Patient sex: M
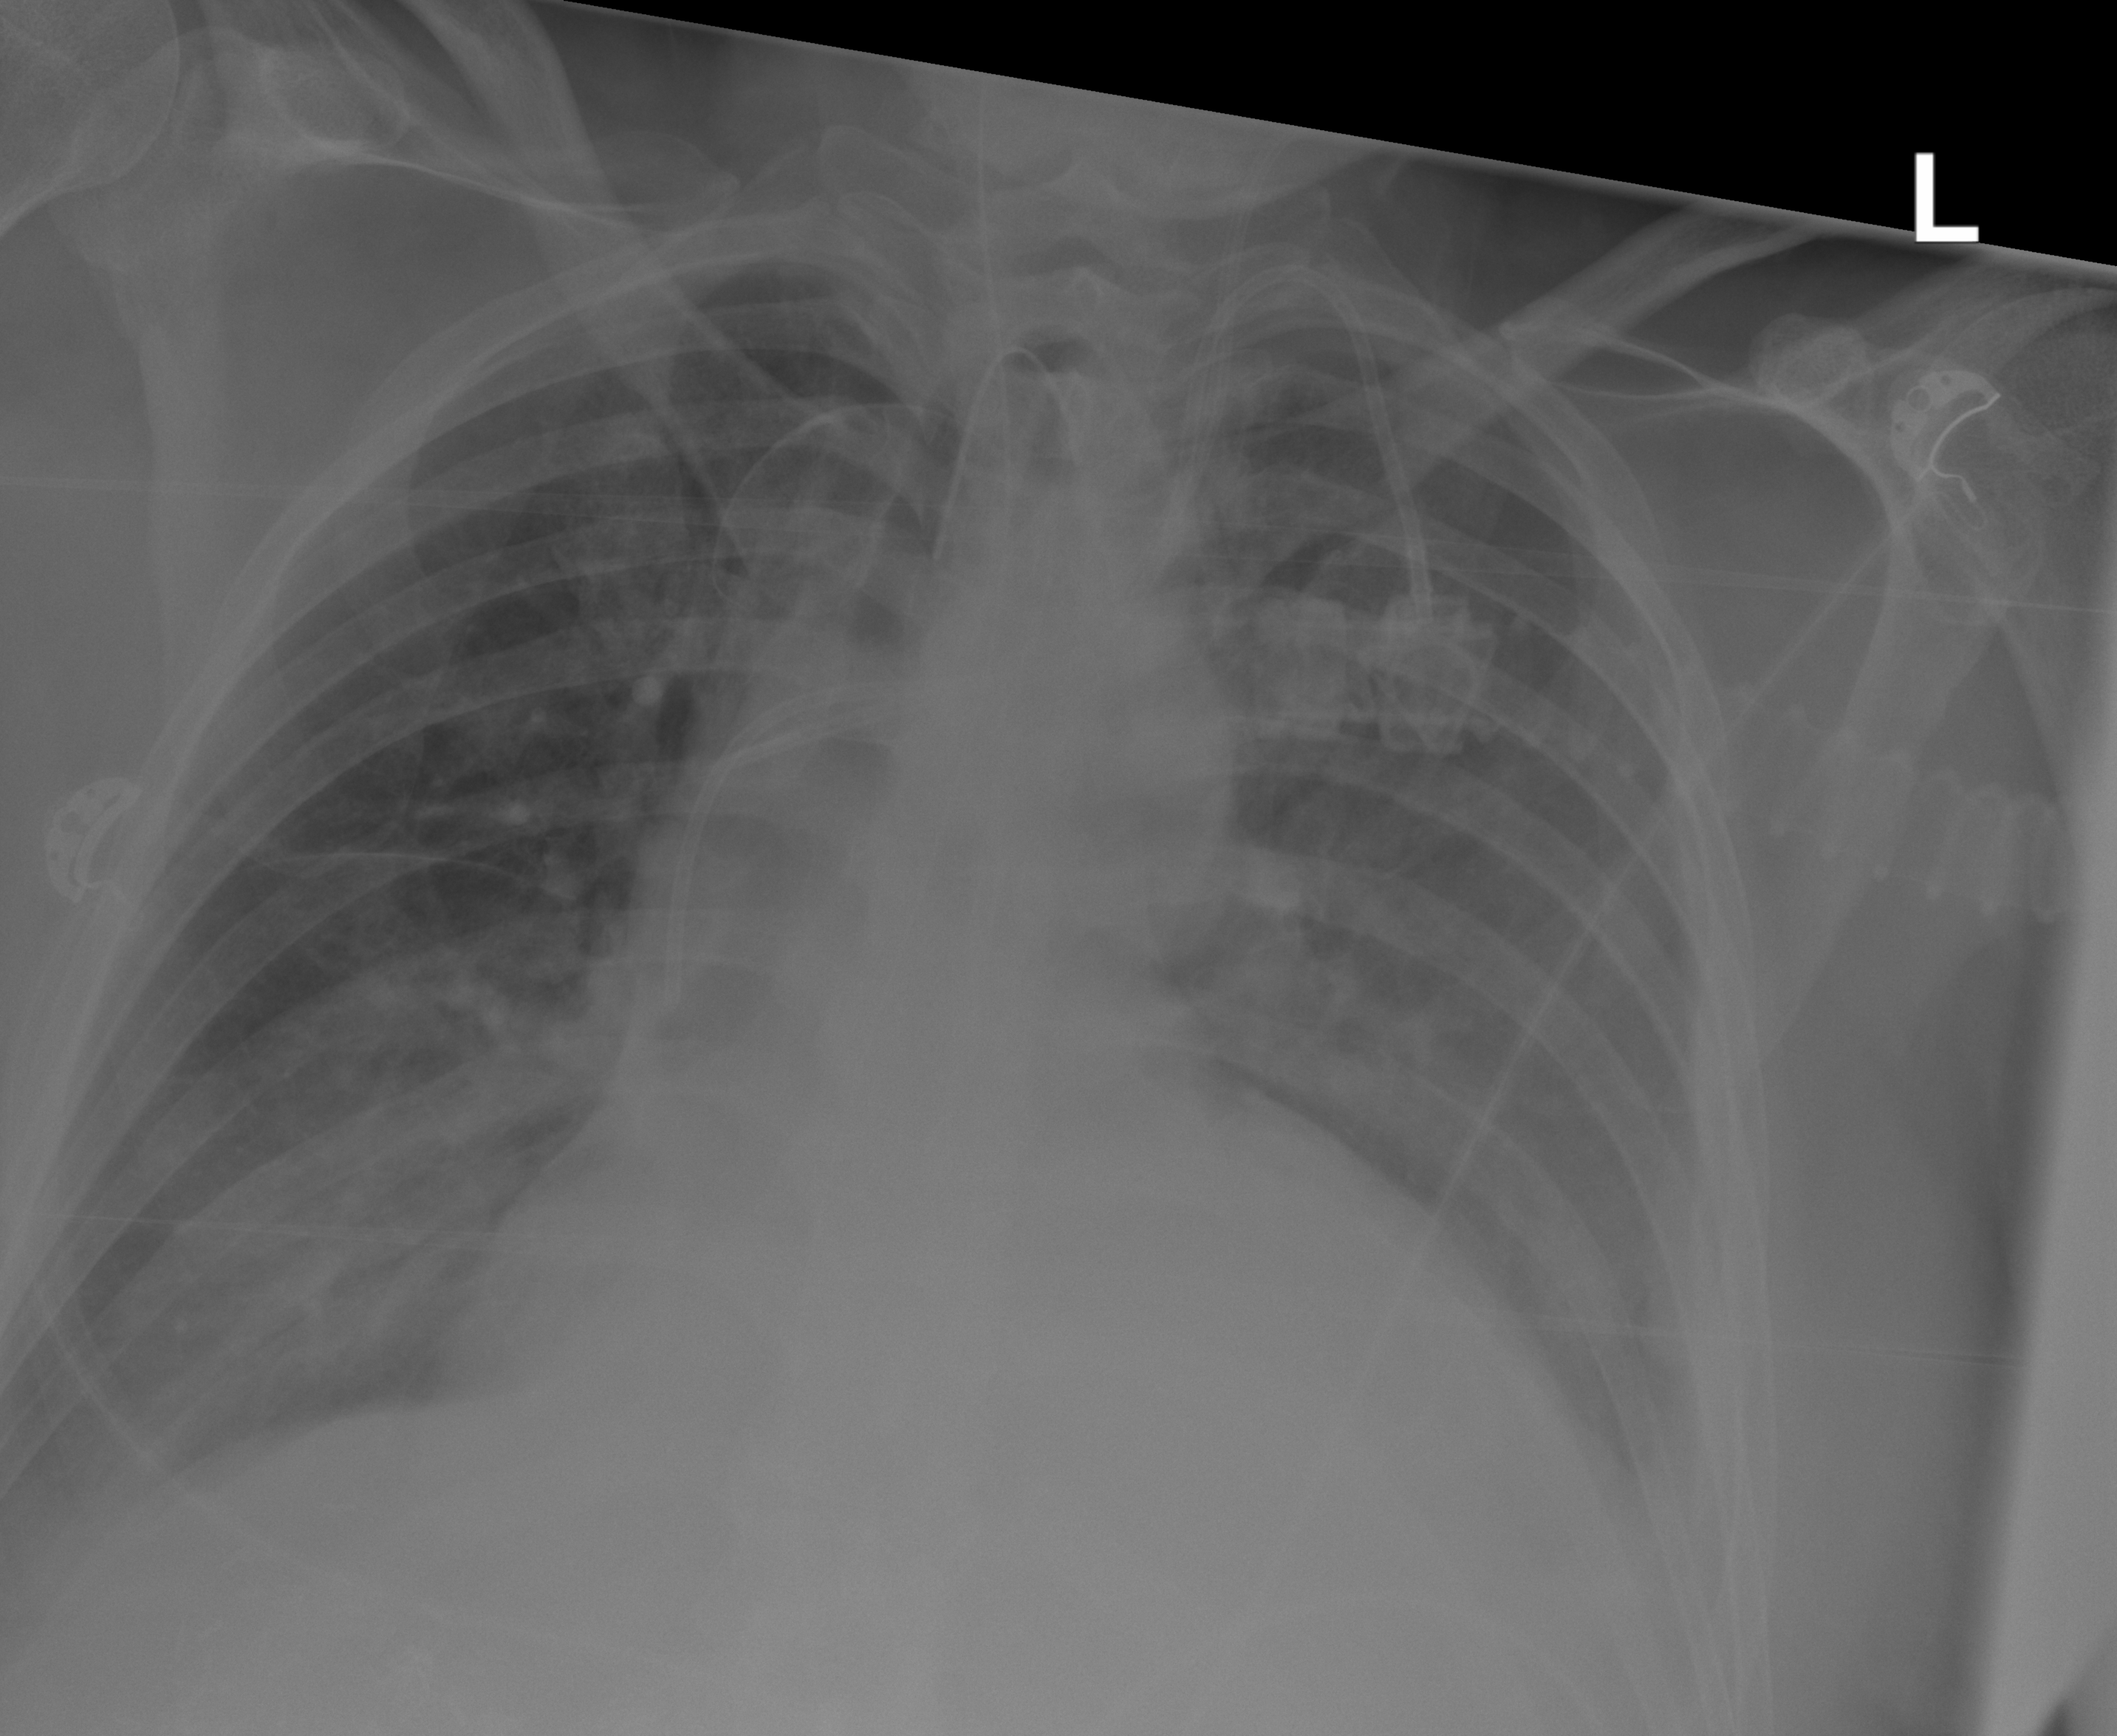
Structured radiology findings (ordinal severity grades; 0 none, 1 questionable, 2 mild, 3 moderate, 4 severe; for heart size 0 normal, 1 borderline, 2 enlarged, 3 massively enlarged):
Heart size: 2
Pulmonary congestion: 2
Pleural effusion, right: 2
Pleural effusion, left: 0
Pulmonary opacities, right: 0
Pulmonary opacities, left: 0
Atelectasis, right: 0
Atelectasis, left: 0